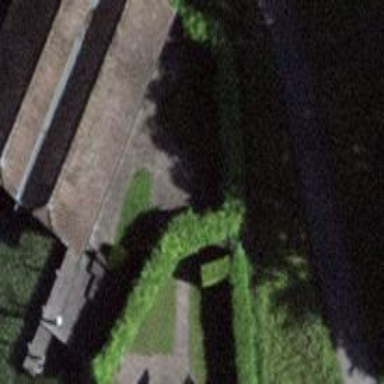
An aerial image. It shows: Hedge barrier.